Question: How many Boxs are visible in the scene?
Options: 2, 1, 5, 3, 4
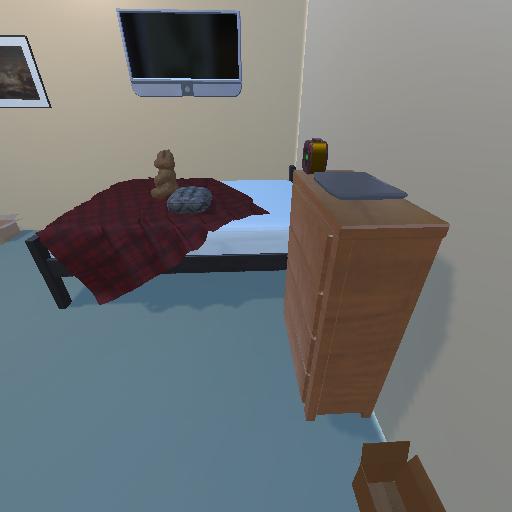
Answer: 2